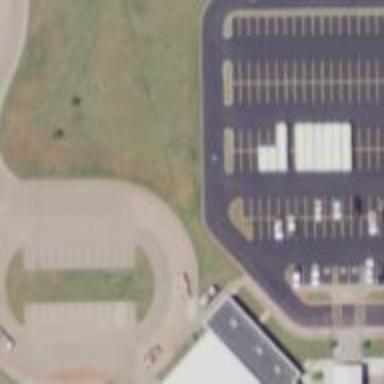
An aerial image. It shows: Parking area.